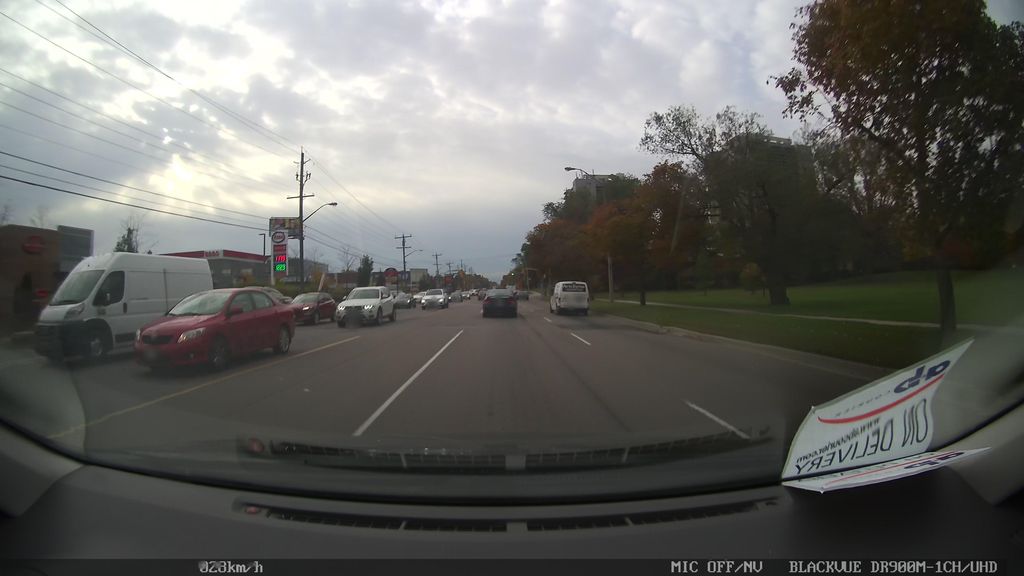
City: toronto